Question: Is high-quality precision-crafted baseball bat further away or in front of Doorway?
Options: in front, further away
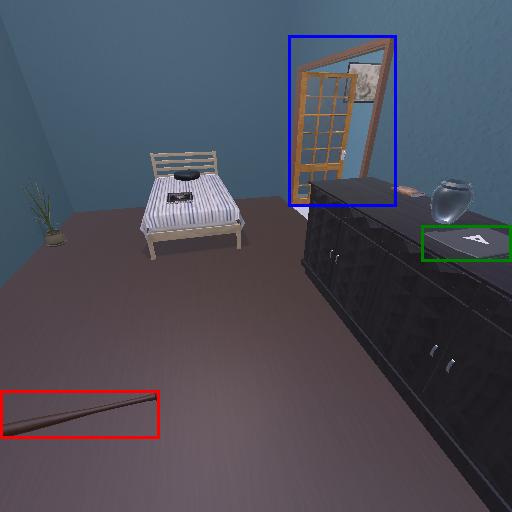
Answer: in front